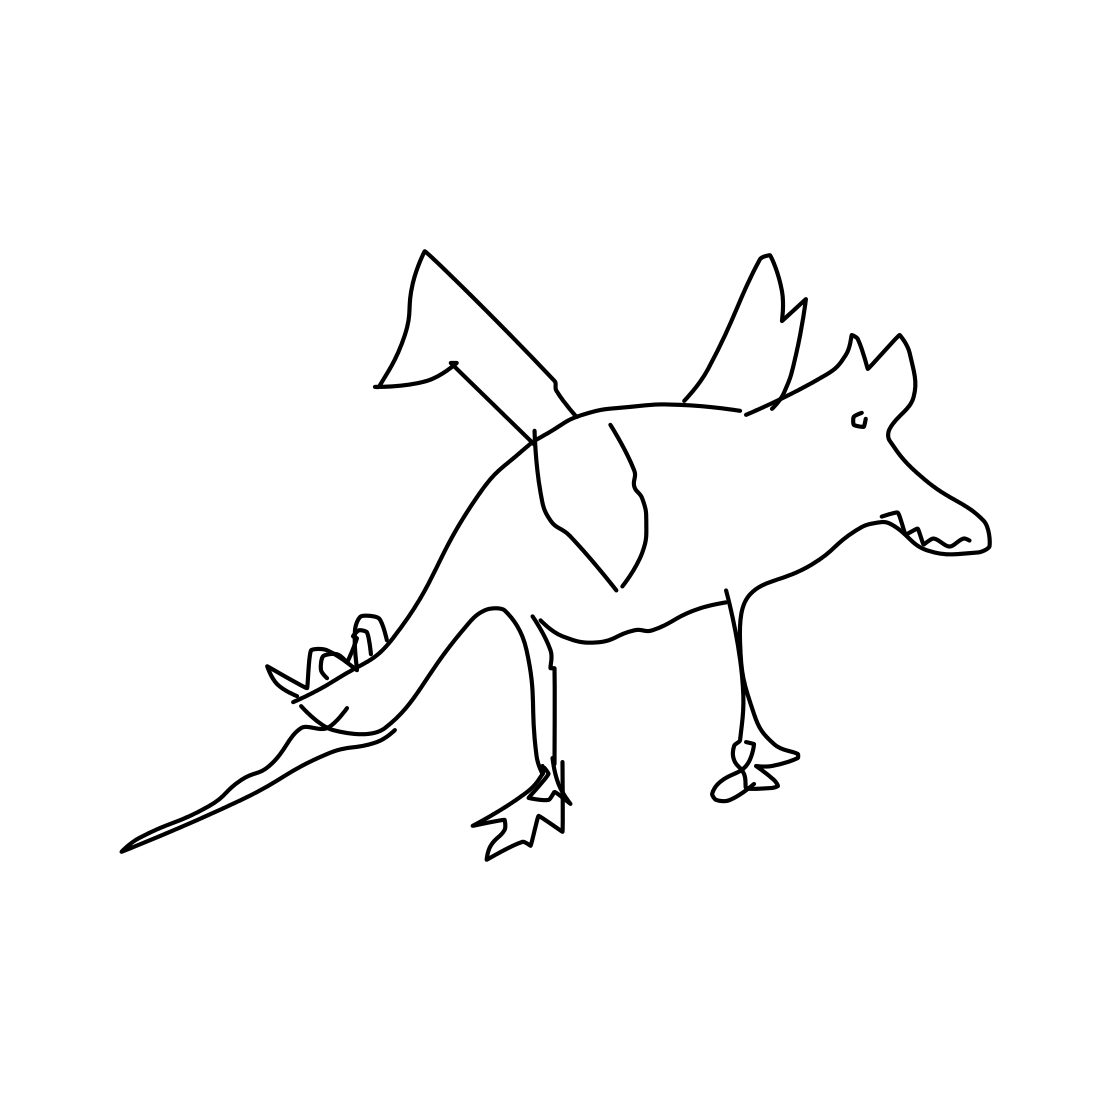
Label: dragon